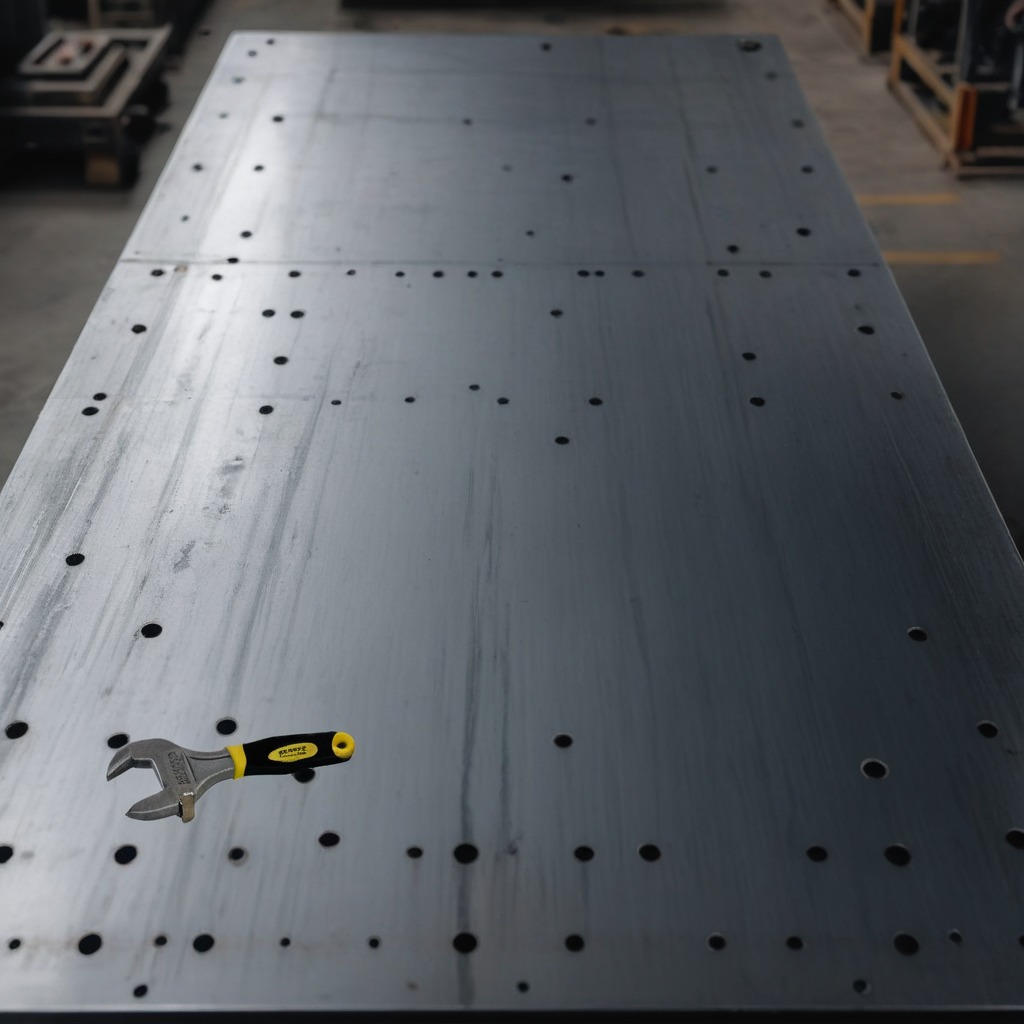
An wrench is lying on the cold steel table in a mining workshop.